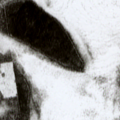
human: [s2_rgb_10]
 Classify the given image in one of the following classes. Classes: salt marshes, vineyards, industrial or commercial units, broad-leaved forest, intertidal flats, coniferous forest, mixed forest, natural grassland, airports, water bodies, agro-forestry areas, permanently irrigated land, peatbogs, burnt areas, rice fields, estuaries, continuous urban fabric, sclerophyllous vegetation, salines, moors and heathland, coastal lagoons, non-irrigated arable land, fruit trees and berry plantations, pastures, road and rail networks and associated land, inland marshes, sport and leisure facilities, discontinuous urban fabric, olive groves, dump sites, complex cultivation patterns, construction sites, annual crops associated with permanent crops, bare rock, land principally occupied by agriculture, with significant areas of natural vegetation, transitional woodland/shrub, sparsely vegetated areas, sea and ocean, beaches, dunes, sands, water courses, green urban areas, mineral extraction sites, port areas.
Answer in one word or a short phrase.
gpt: coniferous forest, mixed forest, peatbogs